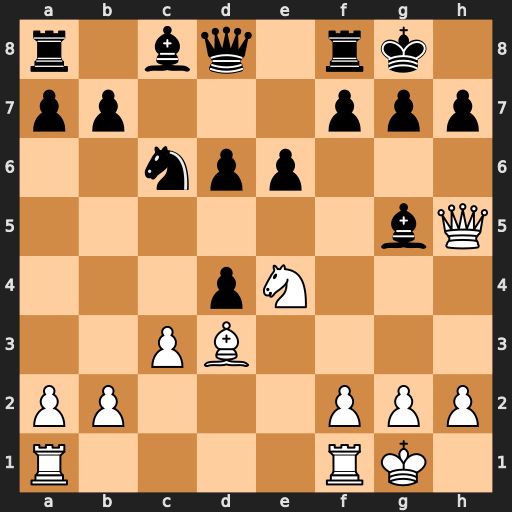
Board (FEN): r1bq1rk1/pp3ppp/2npp3/6bQ/3pN3/2PB4/PP3PPP/R4RK1
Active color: w
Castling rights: -
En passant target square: -
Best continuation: Nf6+ Kh8 Qxh7#